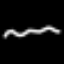
Label: squiggle